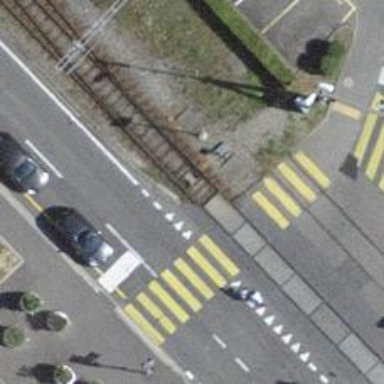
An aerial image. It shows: Railway switch.